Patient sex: M
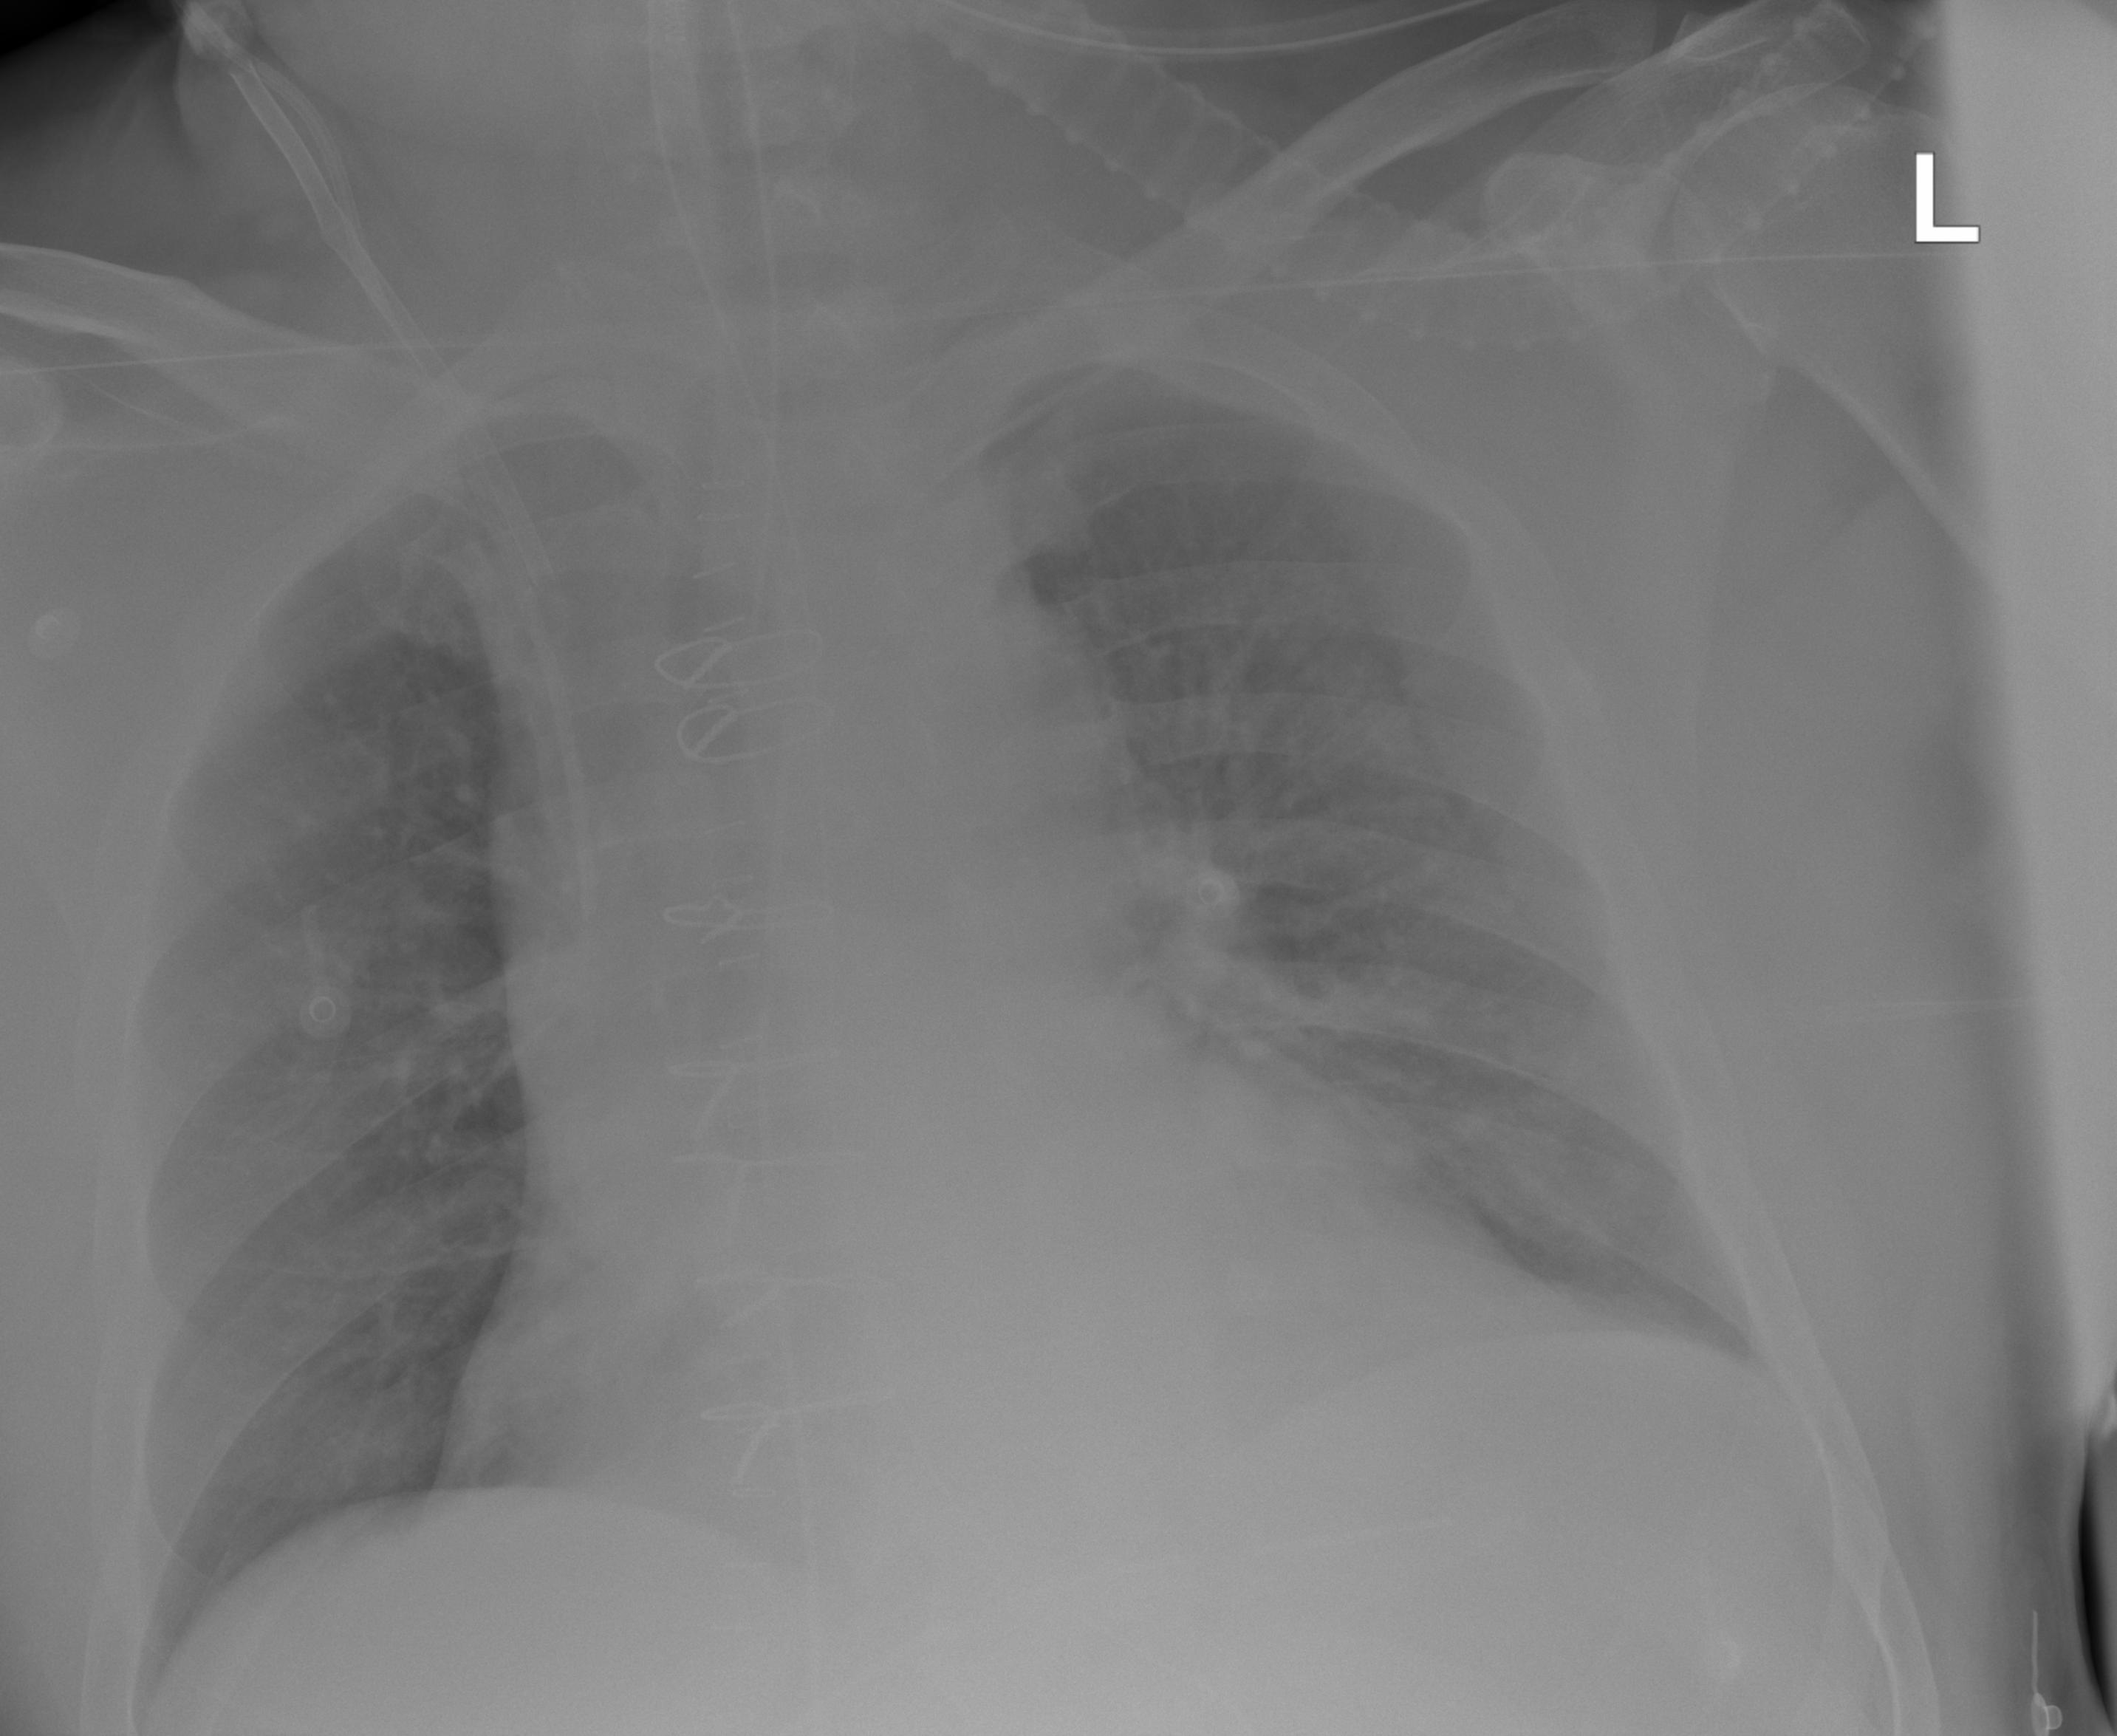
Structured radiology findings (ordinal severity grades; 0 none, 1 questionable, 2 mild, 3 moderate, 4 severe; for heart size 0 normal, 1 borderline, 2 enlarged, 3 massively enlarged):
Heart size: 2
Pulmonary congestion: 2
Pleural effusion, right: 0
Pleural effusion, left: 0
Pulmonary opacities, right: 0
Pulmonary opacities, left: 0
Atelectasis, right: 0
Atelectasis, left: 0